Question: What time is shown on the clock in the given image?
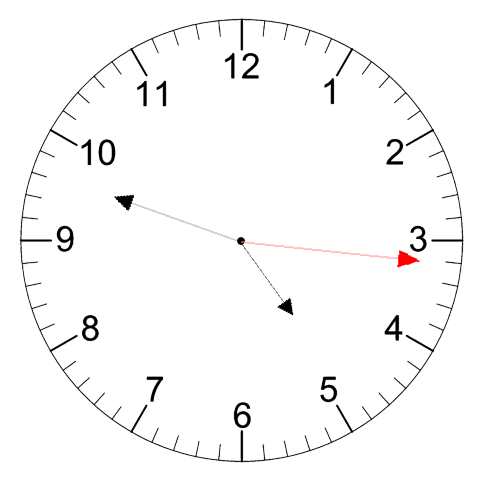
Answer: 04:48:16